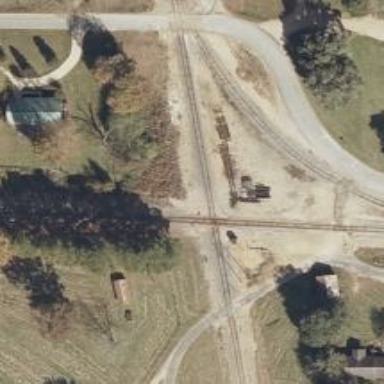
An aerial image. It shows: Junction on the railway.